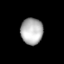
Tissue: lung
Cell type: Fibroblasts
Senescence score: 0.1741
Nuclear area (px): 573
Mean DAPI intensity: 178.3